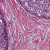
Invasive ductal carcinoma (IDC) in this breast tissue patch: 0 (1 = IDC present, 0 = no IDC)